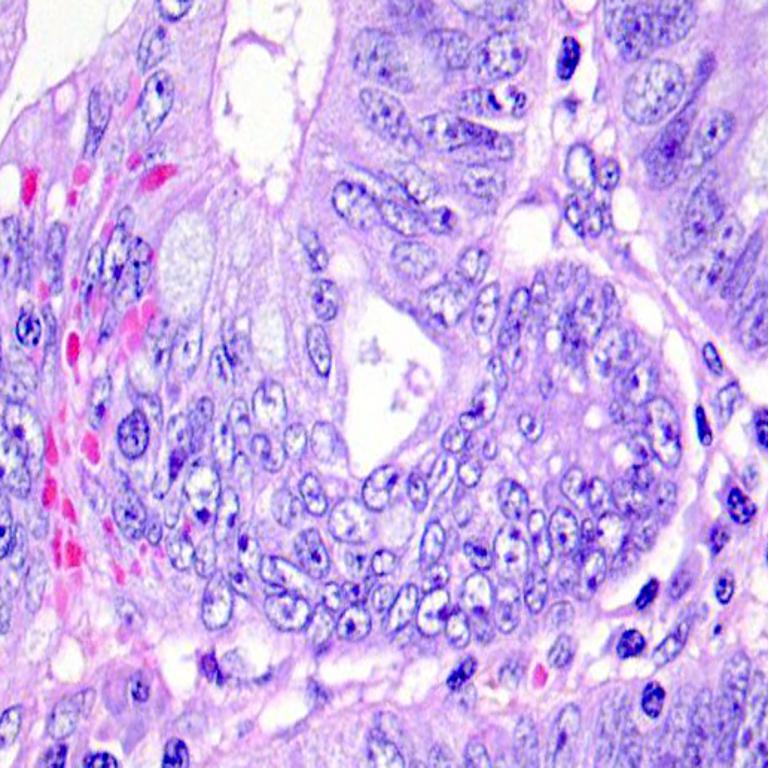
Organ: colon
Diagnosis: adenocarcinomas